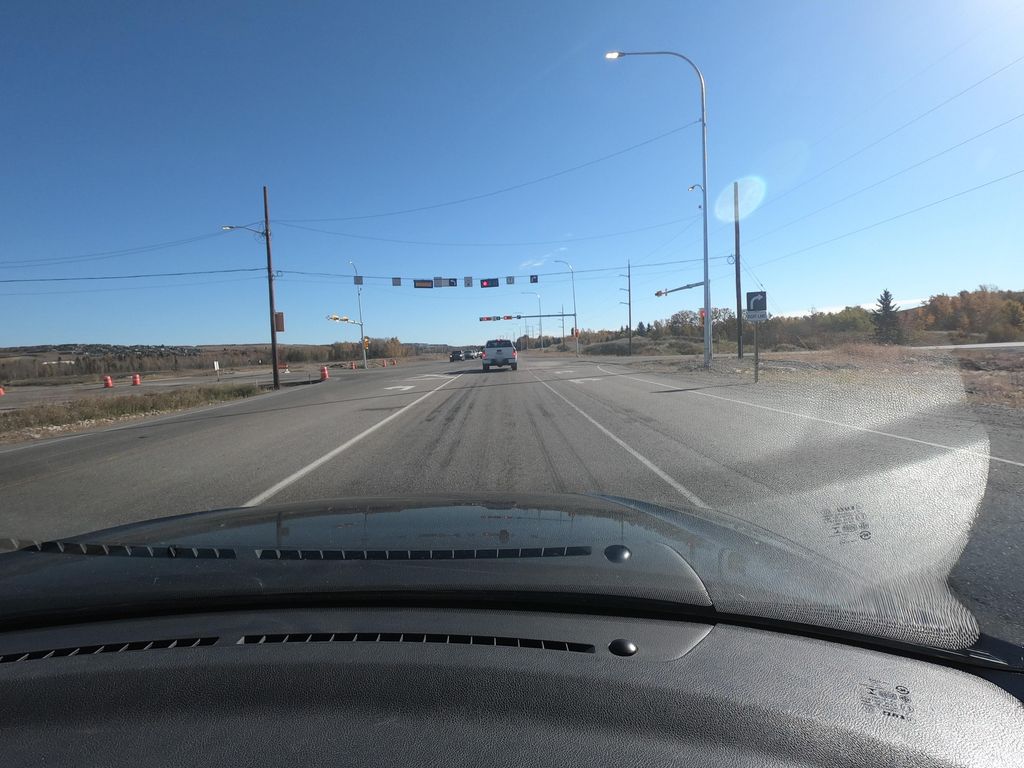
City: calgary